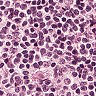
Metastatic tissue present: no